Question: Is it possible to position one element relative to another specific element using only CSS styles if some of the dimensions are dynamic?
I know I can easily do this with jQuery, but I'm trying to push everything into the stylesheet that I possibly can rather than leaning on javascript.
Here is code that does more or less what I'm trying to accomplish, though I'd like to get rid of the javascript and still have the same effect:
<URL>
Content:
'''
<div id="reference">
Some text - lorem ipsum, or short, shouldn't matter. See CSS
</div>
<div id="relative">
Relative
</div>
'''
CSS:
'''
div#reference {
min-height:200px; /* could be thousands of pixels */
width:500px;
padding:1em;
border-style:solid;
border-width:1px;
}
div#relative {
width:50px;
height:50px;
padding:1em;
background:orangered;
border-style:solid;
border-left-style:none;
border-width:1px;
}
'''
JS:
'''
var reference = $("div#reference");
var refPos = reference.offset();
var refWidth = reference.outerWidth();
var refHeight = reference.outerHeight();
var relative = $("div#relative");
var relHeight = relative.outerHeight();
relative
.css({
"position":"absolute",
"left":(refPos.left + refWidth) + "px",
"top":(refPos.top + refHeight - relHeight) + "px"
})
.show();
'''
Screenshot:

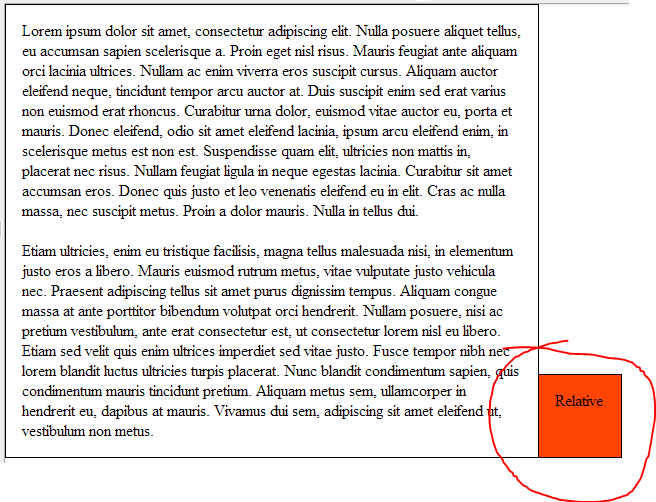
Answer: Yes. There are many ways to do this. you can do it with absolute positioning by placing the orange square within your text div and set its right value to "-50px" and its bottom value to "0px"
'''
div#reference {
position: relative;
}
div#relative {
position: absolute;
right: -50px;
bottom: 0px;
}
'''
and your HTML like this:
'''
<div id="reference">
Some text - lorem ipsum, or short, shouldn't matter. See CSS
<div id="relative">
Relative
</div>
</div>
'''
Try something like this. The orange square should stay at the bottom and to right at all times no matter what the size of the reference div is.